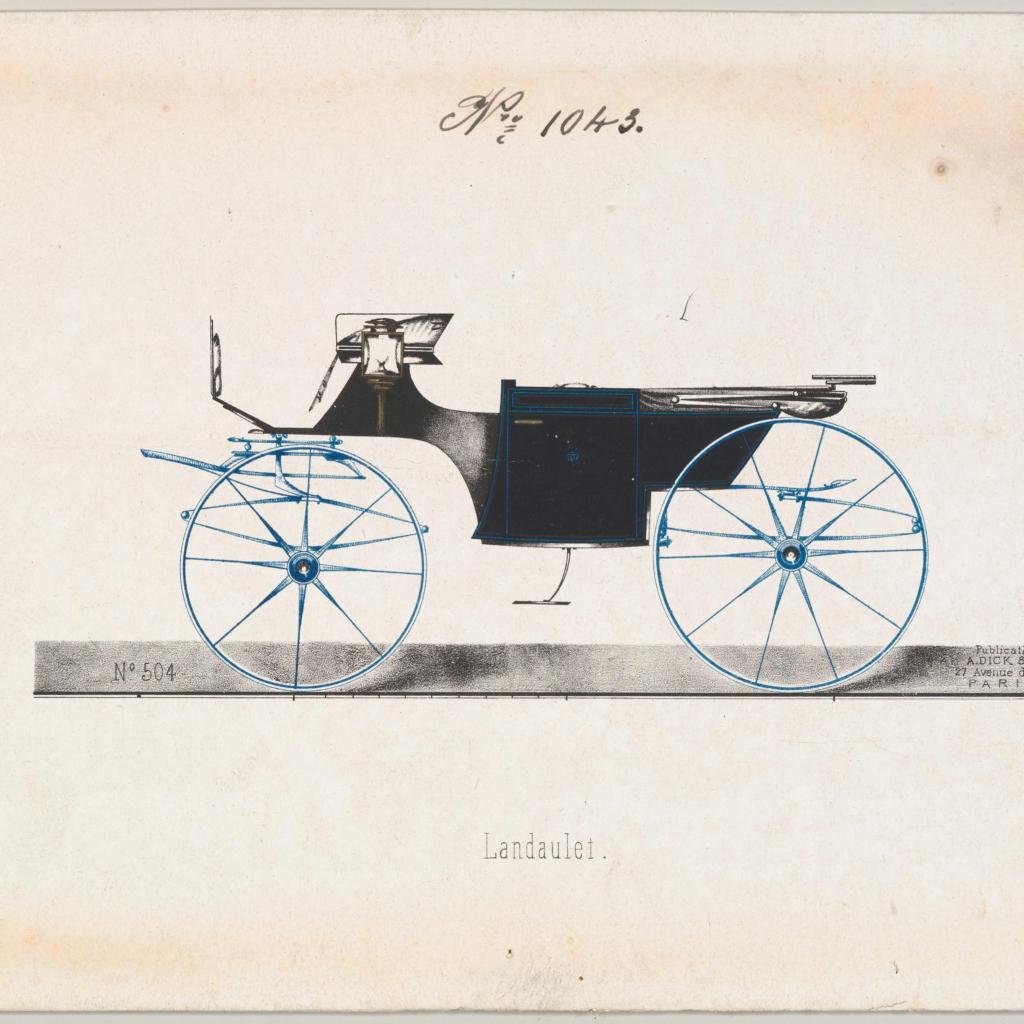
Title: Design for Landaulet, no. 1043
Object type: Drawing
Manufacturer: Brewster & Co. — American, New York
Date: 1850–70
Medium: Hand colored lithograph with pen and black ink, watercolor and gouache and metallic ink.
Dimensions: sheet: 6 1/16 x 9 3/16 in. (15.4 x 23.3 cm)
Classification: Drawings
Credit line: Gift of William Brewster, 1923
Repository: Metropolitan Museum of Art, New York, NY